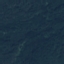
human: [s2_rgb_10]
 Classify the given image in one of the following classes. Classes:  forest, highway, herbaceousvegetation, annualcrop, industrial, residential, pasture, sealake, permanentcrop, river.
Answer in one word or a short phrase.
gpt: Forest